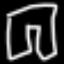
Label: pants